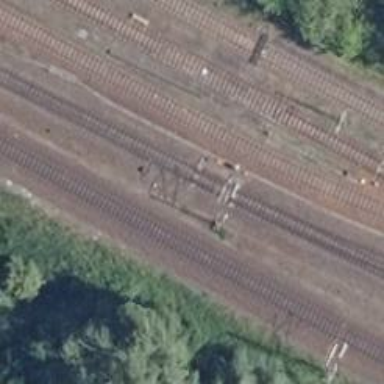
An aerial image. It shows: Railway switch.